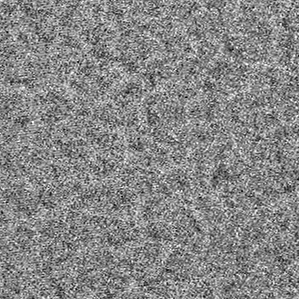
Label: frost